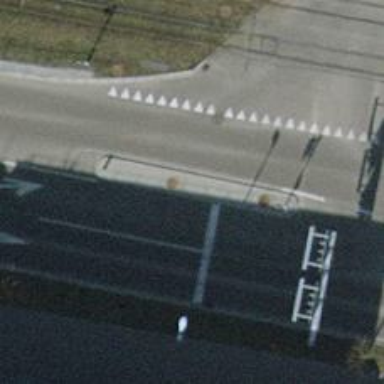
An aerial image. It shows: Road with traffic signals.